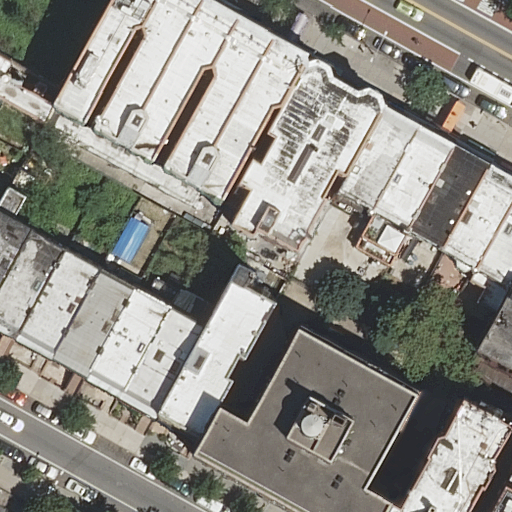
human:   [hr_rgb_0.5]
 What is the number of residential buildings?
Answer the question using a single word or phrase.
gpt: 23

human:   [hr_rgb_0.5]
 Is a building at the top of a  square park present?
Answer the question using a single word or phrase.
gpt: no

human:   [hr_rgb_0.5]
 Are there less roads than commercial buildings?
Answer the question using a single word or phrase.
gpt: no

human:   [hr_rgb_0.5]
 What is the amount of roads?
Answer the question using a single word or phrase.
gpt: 2

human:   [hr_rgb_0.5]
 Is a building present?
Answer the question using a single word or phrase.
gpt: yes

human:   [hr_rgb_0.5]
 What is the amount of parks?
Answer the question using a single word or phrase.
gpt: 1

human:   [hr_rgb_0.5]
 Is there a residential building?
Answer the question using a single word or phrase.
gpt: yes

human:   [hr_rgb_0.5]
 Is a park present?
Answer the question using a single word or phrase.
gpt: yes

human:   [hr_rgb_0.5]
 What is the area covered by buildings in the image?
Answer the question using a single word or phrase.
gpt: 5297m2

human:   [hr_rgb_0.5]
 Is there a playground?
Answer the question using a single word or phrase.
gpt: yes

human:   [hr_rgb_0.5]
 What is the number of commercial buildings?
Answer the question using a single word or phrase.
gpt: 0

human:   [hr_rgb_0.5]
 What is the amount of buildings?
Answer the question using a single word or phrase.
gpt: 23

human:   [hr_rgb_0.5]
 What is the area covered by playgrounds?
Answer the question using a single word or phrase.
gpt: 20m2

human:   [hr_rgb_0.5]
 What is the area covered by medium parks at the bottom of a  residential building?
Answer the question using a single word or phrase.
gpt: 0m2

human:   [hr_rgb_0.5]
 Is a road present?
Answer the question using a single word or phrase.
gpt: yes

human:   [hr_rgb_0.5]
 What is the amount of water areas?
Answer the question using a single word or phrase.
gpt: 0

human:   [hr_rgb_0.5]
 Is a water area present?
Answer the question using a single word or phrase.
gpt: no

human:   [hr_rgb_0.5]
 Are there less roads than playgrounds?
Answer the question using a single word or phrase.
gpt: no

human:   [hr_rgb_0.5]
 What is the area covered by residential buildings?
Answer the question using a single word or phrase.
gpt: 5297m2

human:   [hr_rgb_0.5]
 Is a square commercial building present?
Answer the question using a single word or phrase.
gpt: no

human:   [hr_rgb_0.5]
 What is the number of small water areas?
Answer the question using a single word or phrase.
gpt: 0

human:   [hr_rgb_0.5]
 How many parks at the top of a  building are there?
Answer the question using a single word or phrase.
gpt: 0

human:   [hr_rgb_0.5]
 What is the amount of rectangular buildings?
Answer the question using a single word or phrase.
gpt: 15

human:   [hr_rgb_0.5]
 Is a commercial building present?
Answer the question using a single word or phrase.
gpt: no

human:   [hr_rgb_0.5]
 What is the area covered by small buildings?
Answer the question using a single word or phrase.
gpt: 327m2

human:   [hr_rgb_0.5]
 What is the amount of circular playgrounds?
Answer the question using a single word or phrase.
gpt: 0

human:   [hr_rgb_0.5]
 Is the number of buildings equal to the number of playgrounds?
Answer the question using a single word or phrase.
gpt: no

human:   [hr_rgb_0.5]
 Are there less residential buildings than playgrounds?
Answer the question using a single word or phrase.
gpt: no

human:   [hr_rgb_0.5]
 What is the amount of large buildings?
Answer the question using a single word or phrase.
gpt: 2

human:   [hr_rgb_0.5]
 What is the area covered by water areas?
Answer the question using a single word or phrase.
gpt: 0m2

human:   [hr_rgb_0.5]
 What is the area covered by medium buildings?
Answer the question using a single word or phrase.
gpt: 3475m2

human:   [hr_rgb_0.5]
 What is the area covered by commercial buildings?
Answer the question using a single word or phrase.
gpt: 0m2

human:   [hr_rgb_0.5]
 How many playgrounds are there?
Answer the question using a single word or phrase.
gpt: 1

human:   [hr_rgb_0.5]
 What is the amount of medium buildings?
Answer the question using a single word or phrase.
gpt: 16

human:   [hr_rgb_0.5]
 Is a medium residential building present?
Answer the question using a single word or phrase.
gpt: yes

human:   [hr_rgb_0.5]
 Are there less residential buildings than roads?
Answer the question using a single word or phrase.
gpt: no

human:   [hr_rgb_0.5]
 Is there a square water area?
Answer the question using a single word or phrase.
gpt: no

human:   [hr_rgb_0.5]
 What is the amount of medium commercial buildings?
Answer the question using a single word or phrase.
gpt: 0

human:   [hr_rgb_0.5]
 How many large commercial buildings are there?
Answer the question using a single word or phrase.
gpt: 0

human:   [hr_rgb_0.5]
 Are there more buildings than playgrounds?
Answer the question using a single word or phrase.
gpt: yes

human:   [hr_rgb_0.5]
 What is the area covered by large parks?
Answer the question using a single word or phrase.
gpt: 0m2

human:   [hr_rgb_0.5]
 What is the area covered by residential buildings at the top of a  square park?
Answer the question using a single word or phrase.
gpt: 0m2

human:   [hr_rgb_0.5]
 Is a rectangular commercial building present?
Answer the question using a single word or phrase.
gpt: no

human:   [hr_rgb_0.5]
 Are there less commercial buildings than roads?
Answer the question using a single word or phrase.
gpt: yes

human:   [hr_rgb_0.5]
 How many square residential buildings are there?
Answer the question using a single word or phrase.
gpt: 0

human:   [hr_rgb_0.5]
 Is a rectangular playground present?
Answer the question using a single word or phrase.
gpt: yes

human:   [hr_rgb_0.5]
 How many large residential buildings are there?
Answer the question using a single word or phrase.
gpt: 2

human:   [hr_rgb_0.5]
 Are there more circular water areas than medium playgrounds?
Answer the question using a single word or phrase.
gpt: no

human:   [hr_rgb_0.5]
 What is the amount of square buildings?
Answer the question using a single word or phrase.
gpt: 0

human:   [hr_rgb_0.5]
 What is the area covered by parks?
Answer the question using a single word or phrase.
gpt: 20m2

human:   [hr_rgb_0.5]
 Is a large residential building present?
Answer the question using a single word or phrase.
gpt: yes

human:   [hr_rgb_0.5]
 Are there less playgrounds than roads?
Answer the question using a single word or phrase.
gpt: yes

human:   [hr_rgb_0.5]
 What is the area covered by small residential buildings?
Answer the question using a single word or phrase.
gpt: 327m2

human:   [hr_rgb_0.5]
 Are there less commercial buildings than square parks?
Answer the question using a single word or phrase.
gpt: no

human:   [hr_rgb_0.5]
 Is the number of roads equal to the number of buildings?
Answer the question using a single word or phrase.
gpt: no

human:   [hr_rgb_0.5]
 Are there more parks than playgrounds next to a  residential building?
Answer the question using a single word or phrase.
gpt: no

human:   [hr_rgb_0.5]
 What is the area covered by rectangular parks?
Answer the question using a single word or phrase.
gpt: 20m2

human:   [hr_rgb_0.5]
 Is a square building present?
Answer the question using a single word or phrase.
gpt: no

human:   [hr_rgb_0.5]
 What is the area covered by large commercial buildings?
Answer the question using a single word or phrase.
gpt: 0m2

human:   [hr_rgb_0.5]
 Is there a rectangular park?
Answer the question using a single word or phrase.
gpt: yes

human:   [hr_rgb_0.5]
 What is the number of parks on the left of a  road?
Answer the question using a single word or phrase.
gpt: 1

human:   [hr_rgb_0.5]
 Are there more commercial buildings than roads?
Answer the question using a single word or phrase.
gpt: no

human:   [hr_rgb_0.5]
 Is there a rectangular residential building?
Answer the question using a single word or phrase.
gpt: yes

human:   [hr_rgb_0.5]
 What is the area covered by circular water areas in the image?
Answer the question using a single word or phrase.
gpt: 0m2